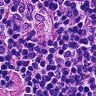
Metastatic tissue present: no